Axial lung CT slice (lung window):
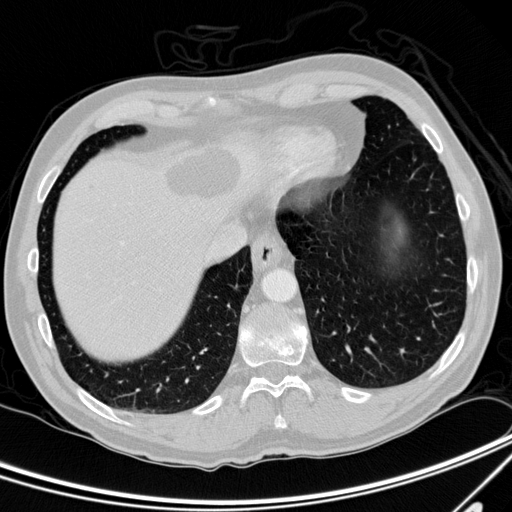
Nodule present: no